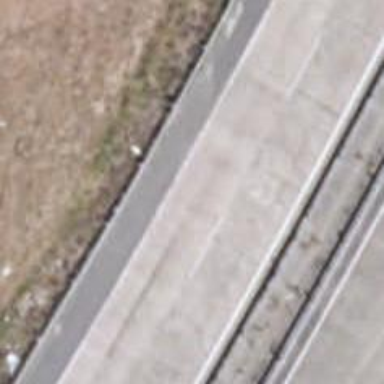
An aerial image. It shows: This is trunk highway with motorroad.